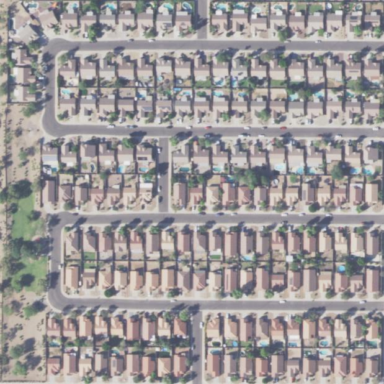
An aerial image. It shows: Residential area composed of single-family homes.